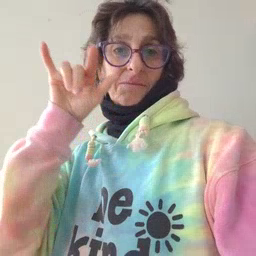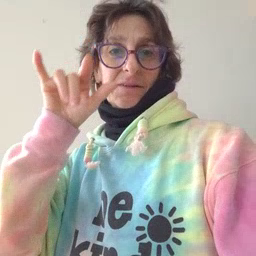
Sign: airplane